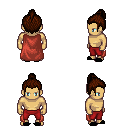
a pixel art fantasy rpg character, male body template, human, tanned skin, maroon cape, red pants, brown short topknot hairstyle, black slippers, four views (front, back, left, right), 2x2 character sprite sheet, small pixel art, hard edges, no anti-aliasing